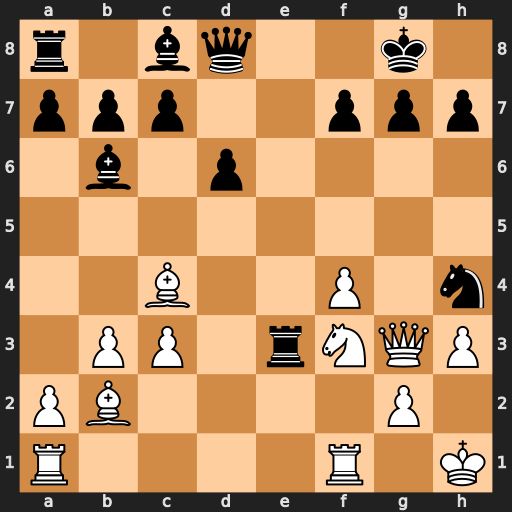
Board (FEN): r1bq2k1/ppp2ppp/1b1p4/8/2B2P1n/1PP1rNQP/PB4P1/R4R1K
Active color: w
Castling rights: -
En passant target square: -
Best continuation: Qxh4 Qxh4 Nxh4